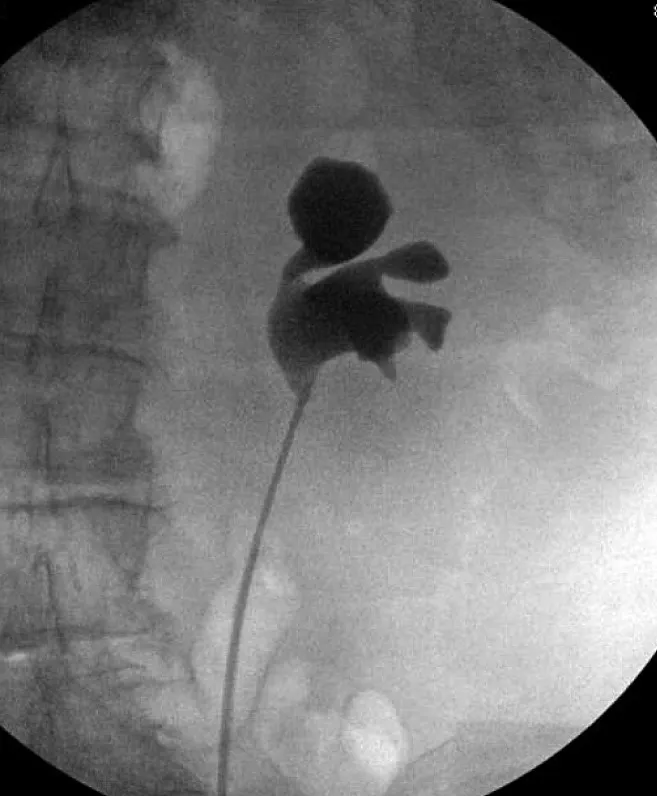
Final retrograde ureteropyelography showing resolution of urine leakage.
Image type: radiology (x_ray)